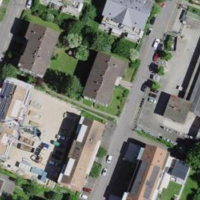
EUNIS habitat code: 54
Species observed at this site:
Milvus milvus
Zoropsis spinimana
Cyanistes caeruleus